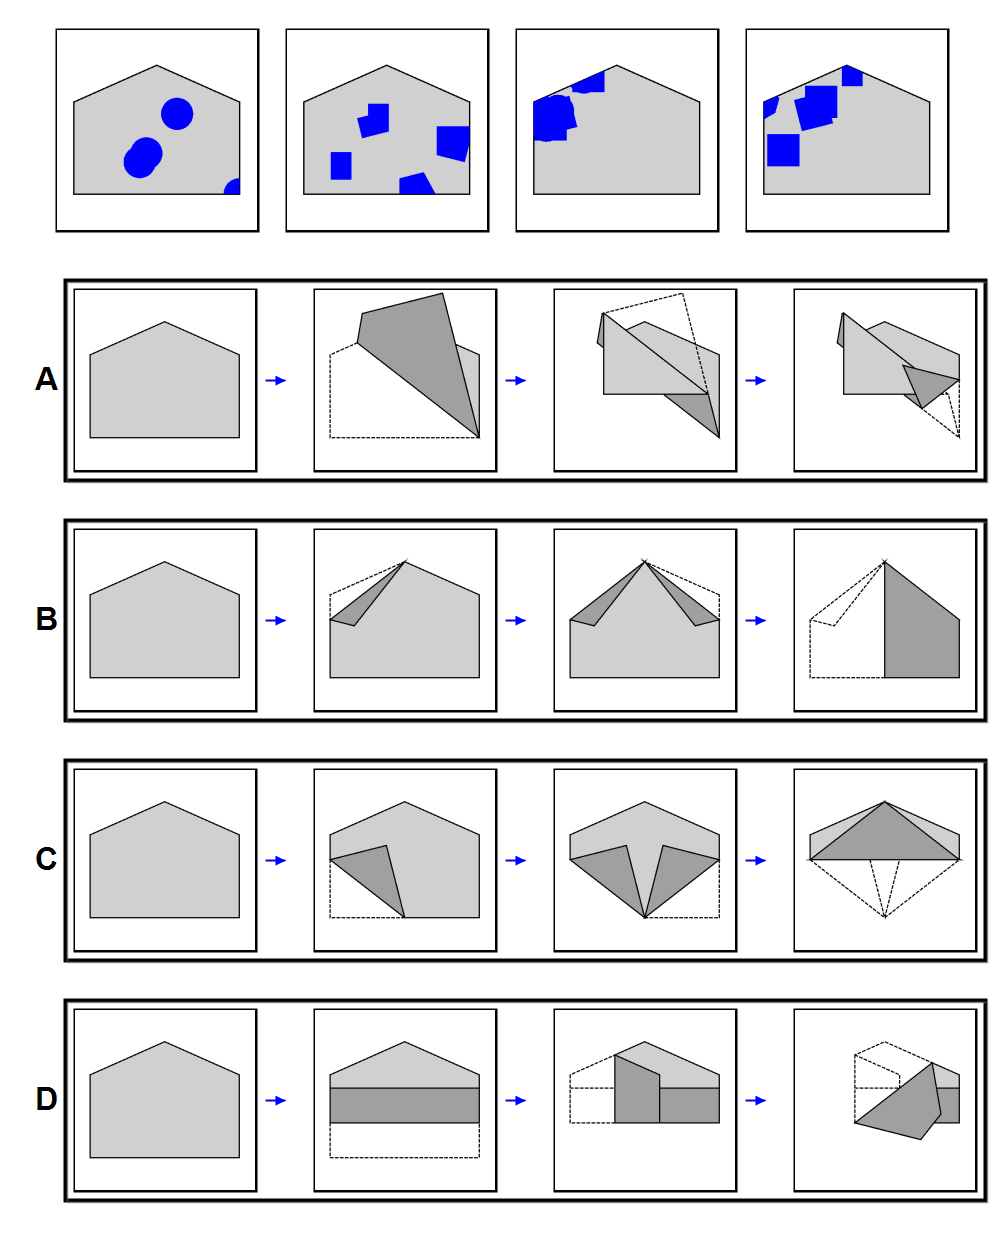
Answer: A